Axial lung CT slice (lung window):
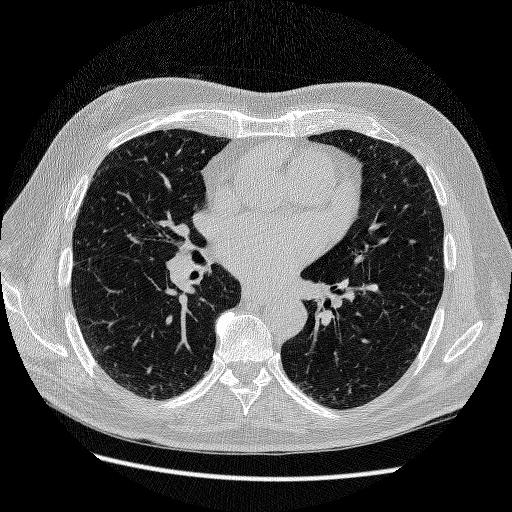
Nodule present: no